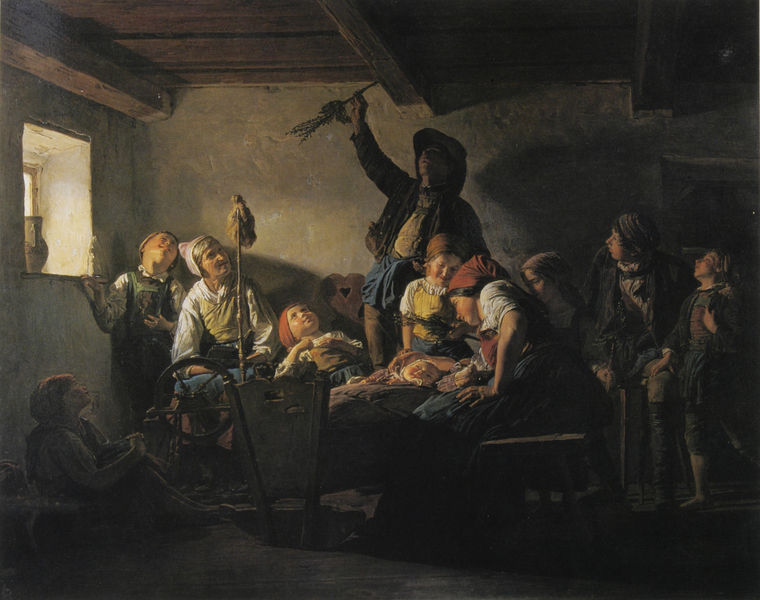
Titel: Palmsonntag
Künstler: Ferdinand Georg Waldmüller
Standort: Brünn
Institution: Mährische Galerie
Schlagwörter: blau, dunkel, gemälde, gruppe, hand, mann, schatten, weiß, frauen, gelb, grün, menschen, mädchen, sitzen, braun, fenster, frau, glas, grau, haar, hell, holz, hut, licht, männer, raum, schwarz, stuhl, stühle, szene, zimmer, blick, haus, rot, tuch, gesellschaft, meschen, rock, gesichter, hemd, hose, jung, mütze, mützen, wand, alte, arm, bluse, mensch, stehen, bildnis, blicken, innenraum, schauen, öl, ast, strauch, sonne, interieur, redner, stoff, tücher, decke, eltern, familie, innen, kind, mutter, vater, bauern, genre, kinder, stock, krug, vase, schürze, magd, liegen, schlafen, lehne, genremalerei, stab, zuschauer, hosen, jungen, blusen, bäuerin, bäuerinnen, hemden, ähre, sonnenlicht, mauer, tag, weis, baby, hocker, schemel, rad, kissen, kopftuch, strohhut, wolle, homme, stuhllehne, balken, stube, kammer, lichteinfall, krempe, freude, bauer, geschwister, zusehen, gefäß, sonnenstrahl, strahlen, amme, zweig, blanc, noir, vermeer, genreszene, holzdecke, schwester, kranz, kleinkind, besuch, triumph, stul, maison, dunke, heben, fensterbank, kopftücher, rouge, fensterbrett, herz, isokephalie, greisin, femme, zimmerdecke, armut, lumière, töchter, pfeil, peinture, glück, mäner, söhne, spindel, spinnen, spinnrad, bäuerlich, bauerngenre, bauernstube, elf, fensternische, geburt, grossfamilie, großmutter, holzbalkendecke, holzwiege, ind, krippe, lichtkegel, niederlanden, rocken, sionnenstrahlen, spinnerin, säugling, weber, weberei, webstuhl, wiege, bleu, riviere, wohnraum, bébé, coiffe, violet, rose, tableau, gens, manger, famille, scène, blick nach oben, s, nfamilie, kräuterzweig, naissance, nourriture, scène de vie, mur\, kräuterbund, d'honner